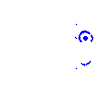
Particle: kaon